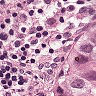
Metastatic tissue present: no